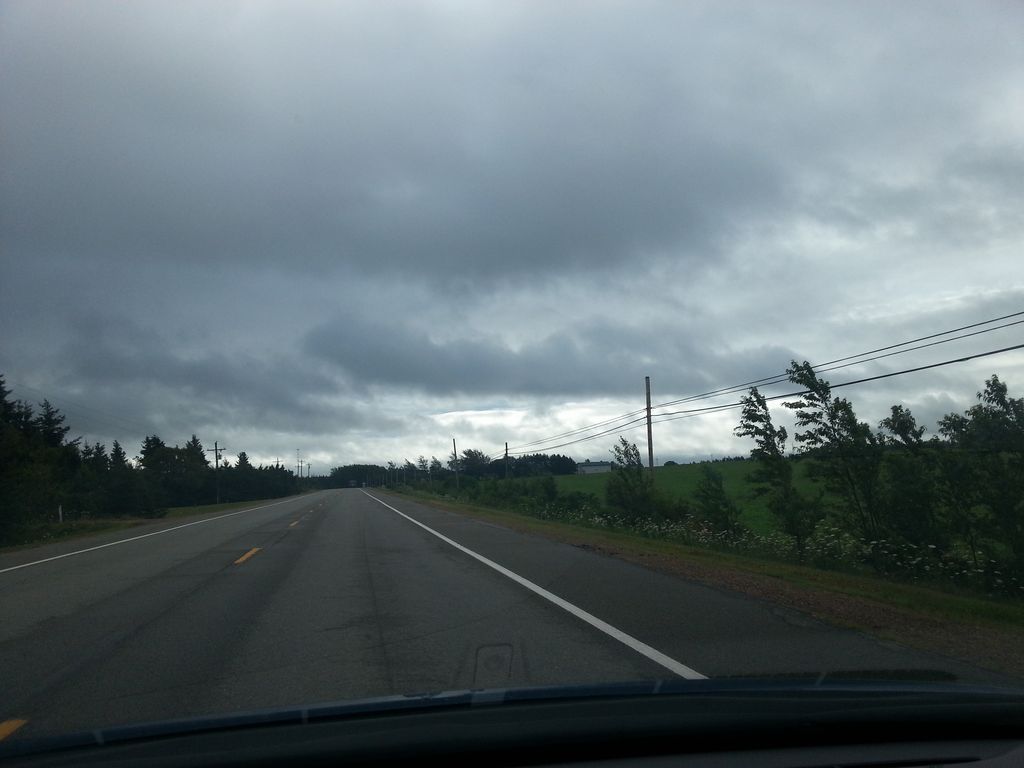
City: charlottetown